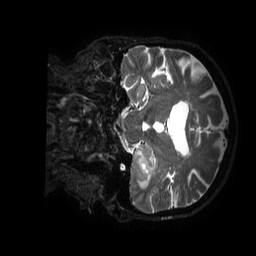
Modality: T2w
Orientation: coronal
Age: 72
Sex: female
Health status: ill
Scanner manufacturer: philips
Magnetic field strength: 3 T
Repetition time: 3.5 s
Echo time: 0.3 s